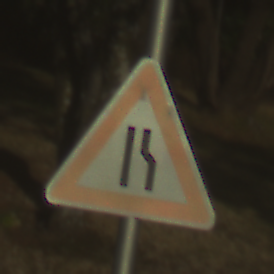
Verkehrszeichen: EinseitigVerengteFahrbahnRechts
Umgebung: Outdoor, Nature
Tageszeit: SunriseSunset
Wetter: Clear
Licht: Natural
Jahreszeit: NotSpecified
Kontrast: HighContrast